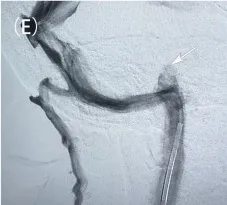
Preoperative evaluation and diagnostic imaging of the patient. (D) Pre-treatment non-contrast CT scans demonstrated the right high jugular vein bulb invaded the inner ear structures.
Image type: radiology (ct)